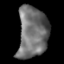
Tissue: lung
Cell type: Epithelial cells
Senescence score: 0.213
Nuclear area (px): 1496
Mean DAPI intensity: 112.904